Question: I am trying to align text directly below each icon despite the text length being of different sizes. I'd prefer for everything to be centered on this line in this screenshot:

I have tried using both Linear and Relative layouts to get what I want with no success. This code is what I have now and is the closest to what I want:
'''
<?xml version="1.0" encoding="utf-8"?>
<LinearLayout xmlns:android=
"http://schemas.android.com/apk/res/android"
android:layout_width="wrap_content"
android:layout_height="wrap_content"
android:orientation="vertical"
android:padding="5dp" >
<ImageView
android:id="@+id/grid_item_image"
android:layout_width="50dp"
android:layout_height="50dp"
android:layout_marginRight="10dp"
android:src="@drawable/football_logo" >
</ImageView>
<TextView
android:id="@+id/grid_item_label"
android:layout_width="fill_parent"
android:layout_height="wrap_content"
android:text="@+id/label"
android:layout_weight="1"
android:layout_marginTop="5dp"
android:gravity="center"
android:textSize="15sp">
</TextView>
</LinearLayout>
'''
Surely there is a better way to do this (Maybe a RelativeLayout with a LinearLayout around the Textview?). Any help would be appreciated... I'm fairly new to this.
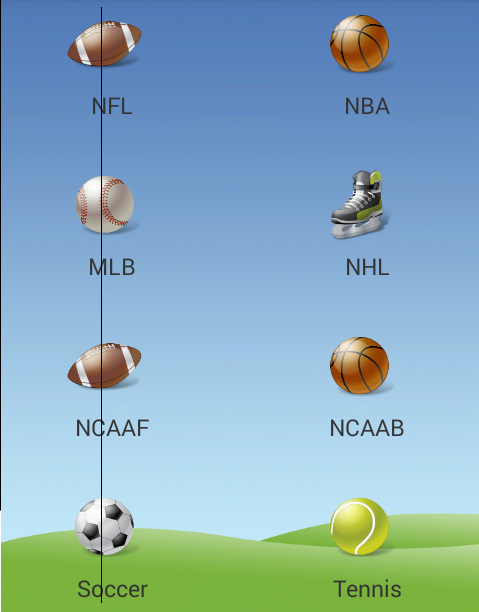
Answer: If your icons are sized correctly (eg ~48 pixels in the drawable-mdpi folder) then you can dispense with the 'ImageView' altogether and use 'android:drawableTop="@drawable/football_logo"' in the 'TextView'.
If you want to stick with your nested layouts approach, then use 'android:layout_gravity="center_horizontal"' in the 'ImageView' to center the 'ImageView' horizontally.